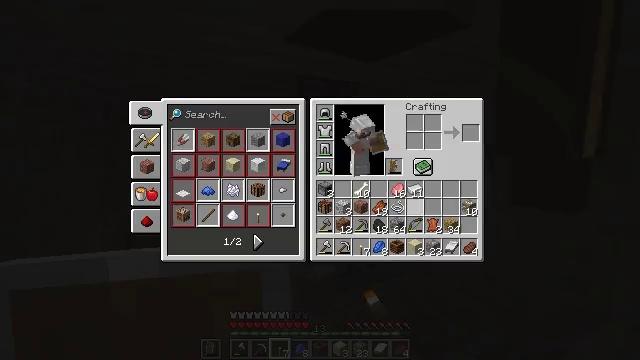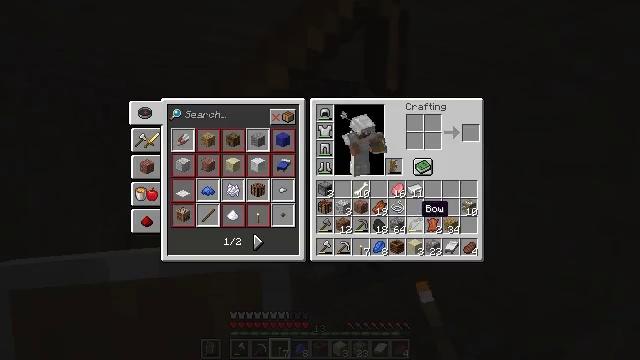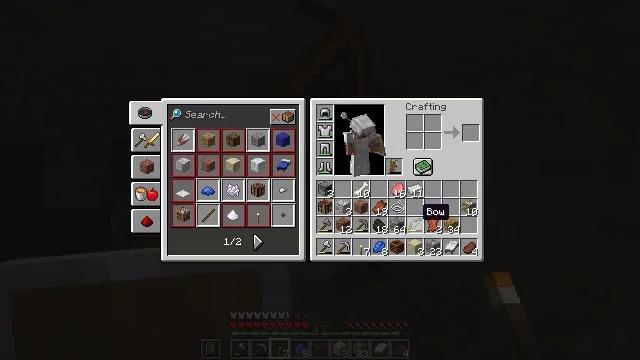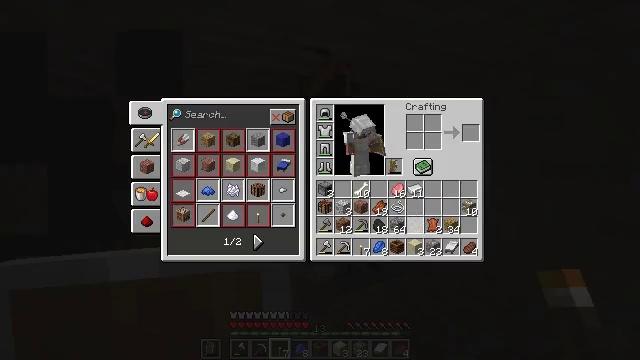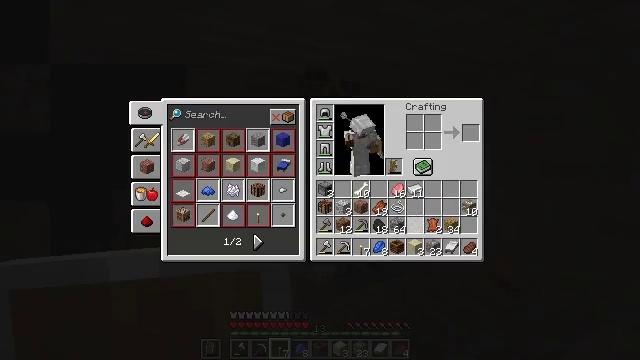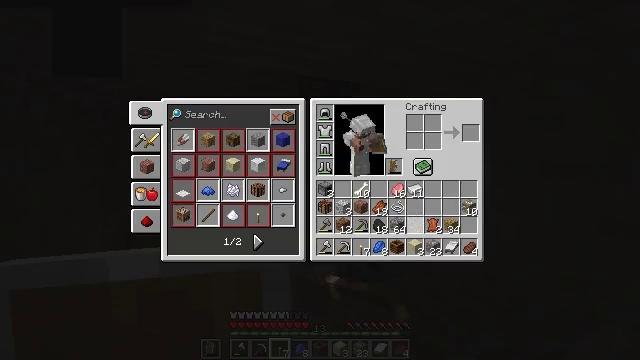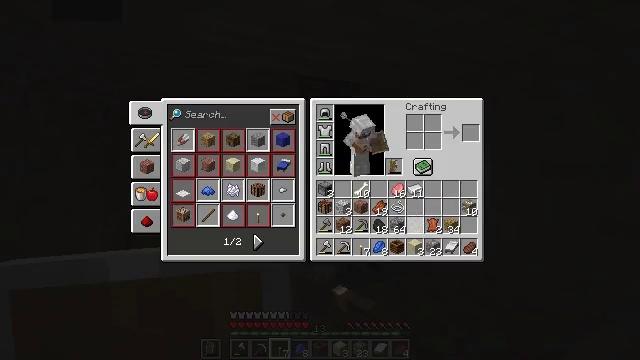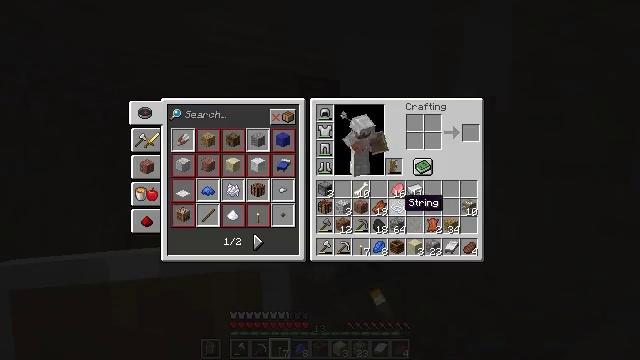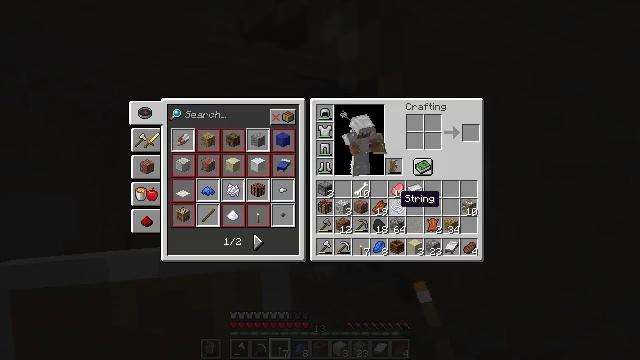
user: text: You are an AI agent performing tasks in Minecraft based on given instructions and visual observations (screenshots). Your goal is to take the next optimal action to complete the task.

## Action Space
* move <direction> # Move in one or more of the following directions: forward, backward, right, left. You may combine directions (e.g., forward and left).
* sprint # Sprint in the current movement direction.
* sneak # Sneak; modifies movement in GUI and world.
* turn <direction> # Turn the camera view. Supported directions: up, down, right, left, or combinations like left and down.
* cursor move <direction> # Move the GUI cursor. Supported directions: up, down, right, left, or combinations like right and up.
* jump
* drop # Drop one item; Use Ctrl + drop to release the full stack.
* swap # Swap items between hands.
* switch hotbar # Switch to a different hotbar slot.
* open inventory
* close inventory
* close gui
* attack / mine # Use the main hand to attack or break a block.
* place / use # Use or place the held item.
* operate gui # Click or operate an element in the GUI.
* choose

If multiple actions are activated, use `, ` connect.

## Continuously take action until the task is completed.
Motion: motion action
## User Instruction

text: Remove a bow from the inventory.
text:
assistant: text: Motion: sprint, open gui
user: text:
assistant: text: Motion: sprint
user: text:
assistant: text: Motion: sprint, drop
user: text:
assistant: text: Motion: sprint, drop
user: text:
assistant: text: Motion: sprint, drop
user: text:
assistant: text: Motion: sprint
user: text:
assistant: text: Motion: sprint, cursor move left and up
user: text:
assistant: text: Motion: sprint
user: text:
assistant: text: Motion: sprint